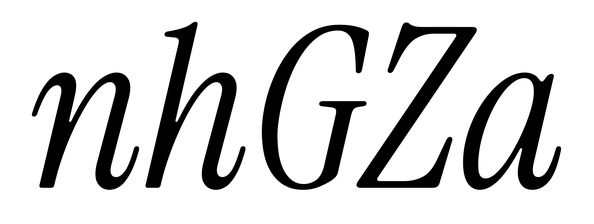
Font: InstrumentSerif-Italic